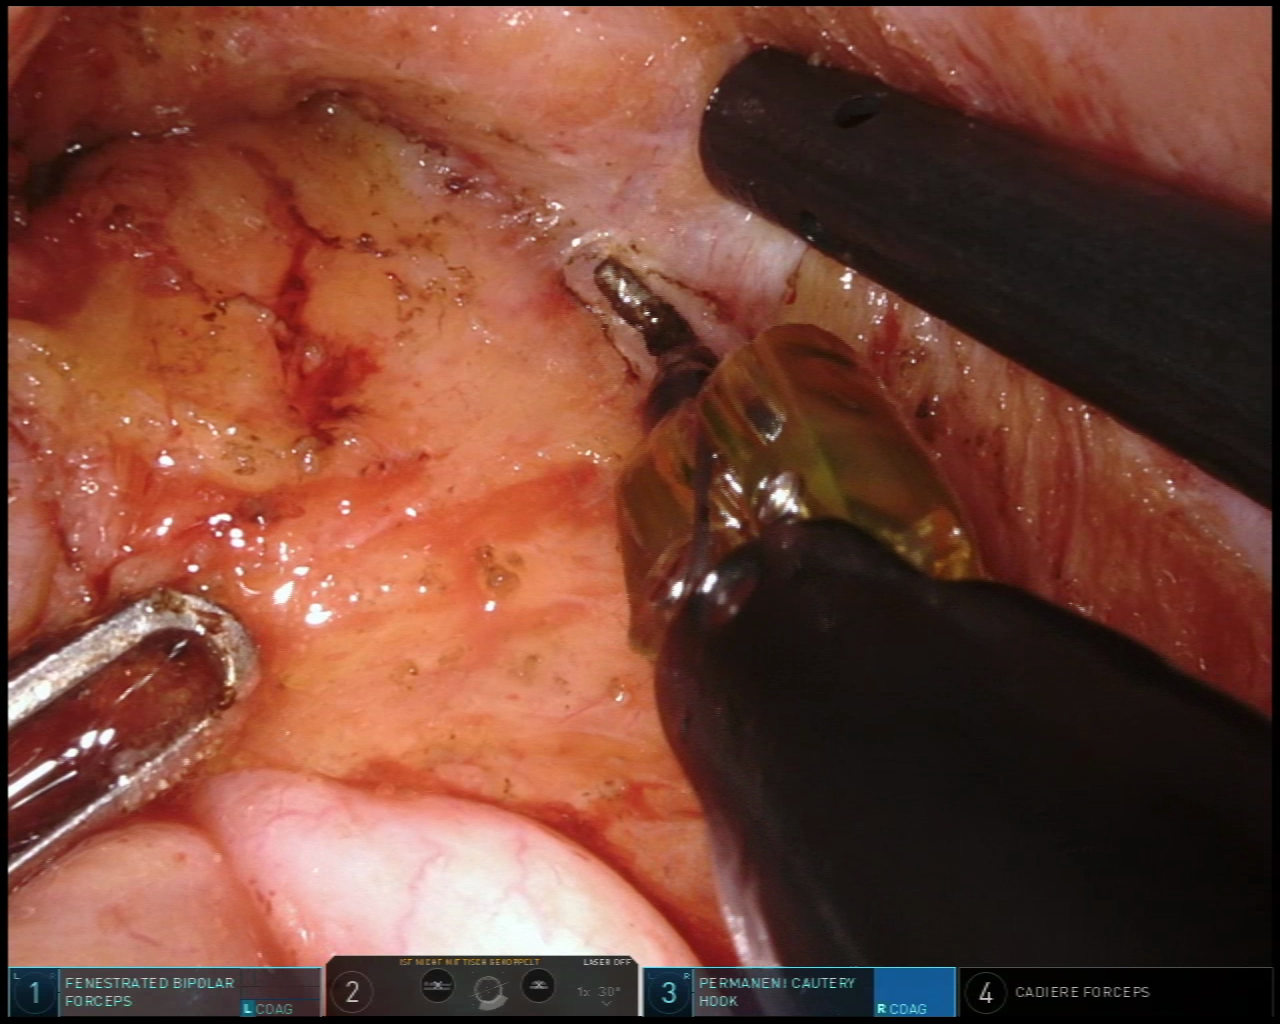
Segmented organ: vesicular_glands
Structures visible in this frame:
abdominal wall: no
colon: no
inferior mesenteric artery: no
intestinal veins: no
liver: no
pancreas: no
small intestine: no
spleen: no
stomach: no
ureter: no
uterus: no
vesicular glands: yes